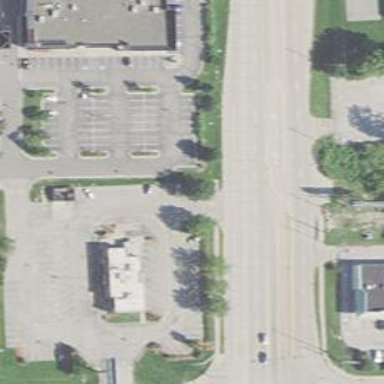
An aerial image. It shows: Unmarked road crossing.